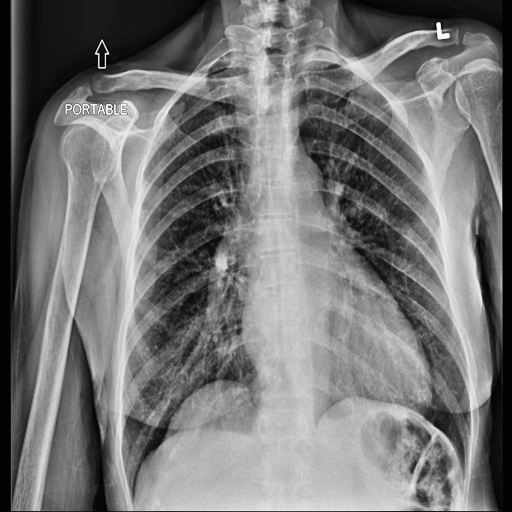
Finding: NORMAL